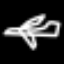
Label: airplane